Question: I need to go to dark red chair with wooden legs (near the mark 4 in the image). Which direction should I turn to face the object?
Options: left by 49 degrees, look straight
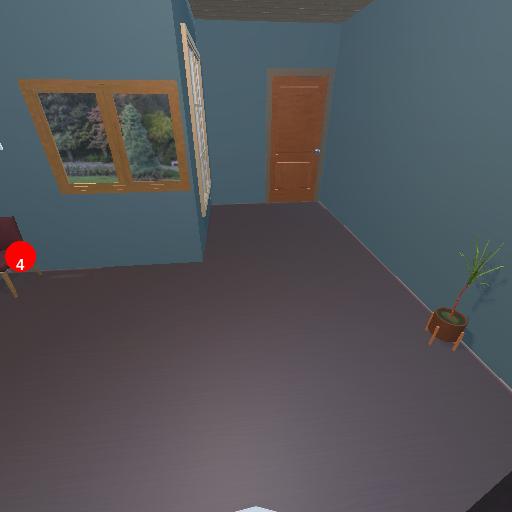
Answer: left by 49 degrees